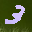
Label: 3